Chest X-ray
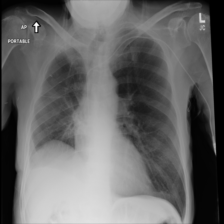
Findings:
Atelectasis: negative
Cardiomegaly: negative
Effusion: negative
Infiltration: negative
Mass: negative
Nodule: negative
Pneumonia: negative
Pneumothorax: negative
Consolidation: negative
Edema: negative
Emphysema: negative
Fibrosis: negative
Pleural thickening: negative
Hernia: negative